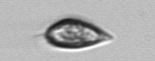
Label: Prorocentrum_triestinum